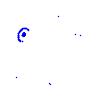
Particle: pion